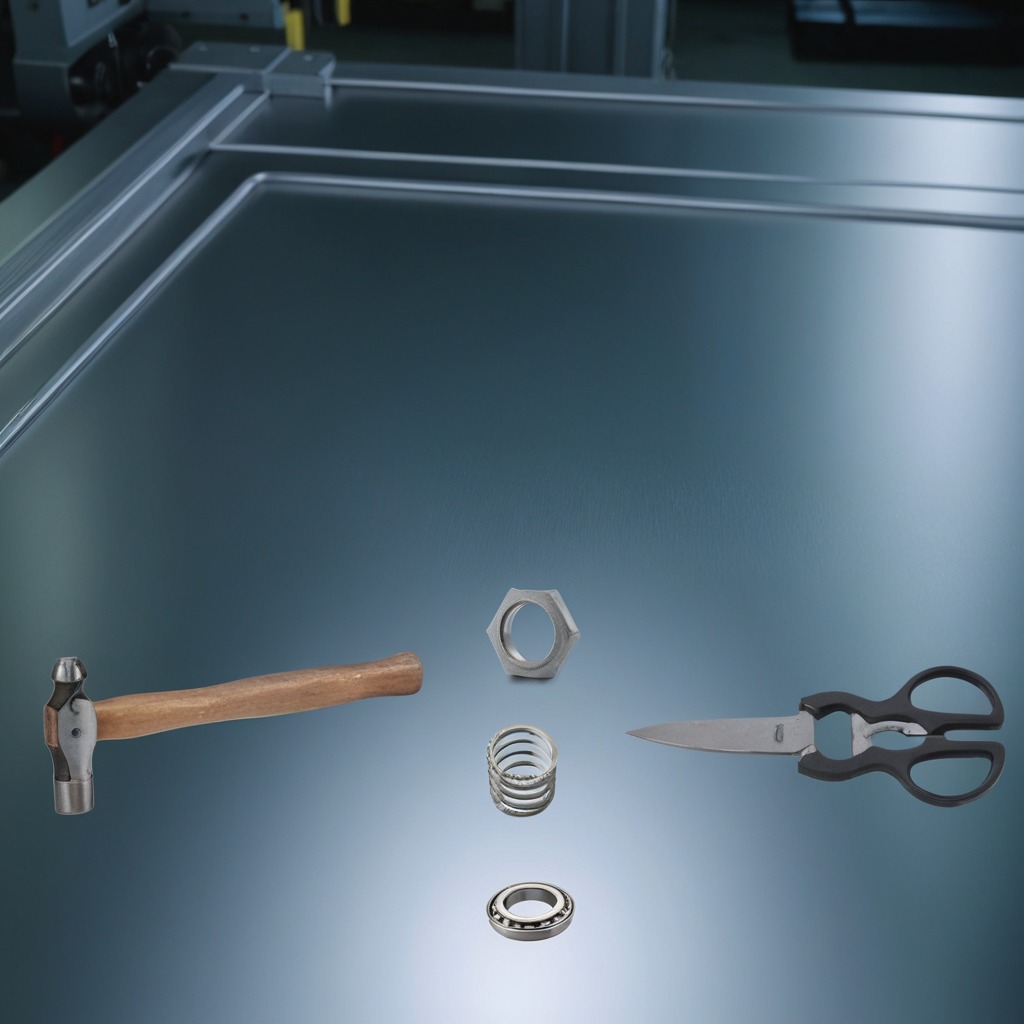
A metal ball bearing, a hammer, a coiled metal spring, a metal nut, and a pair of scissors are lying on the metal table in a machine shop under fluorescent lights.